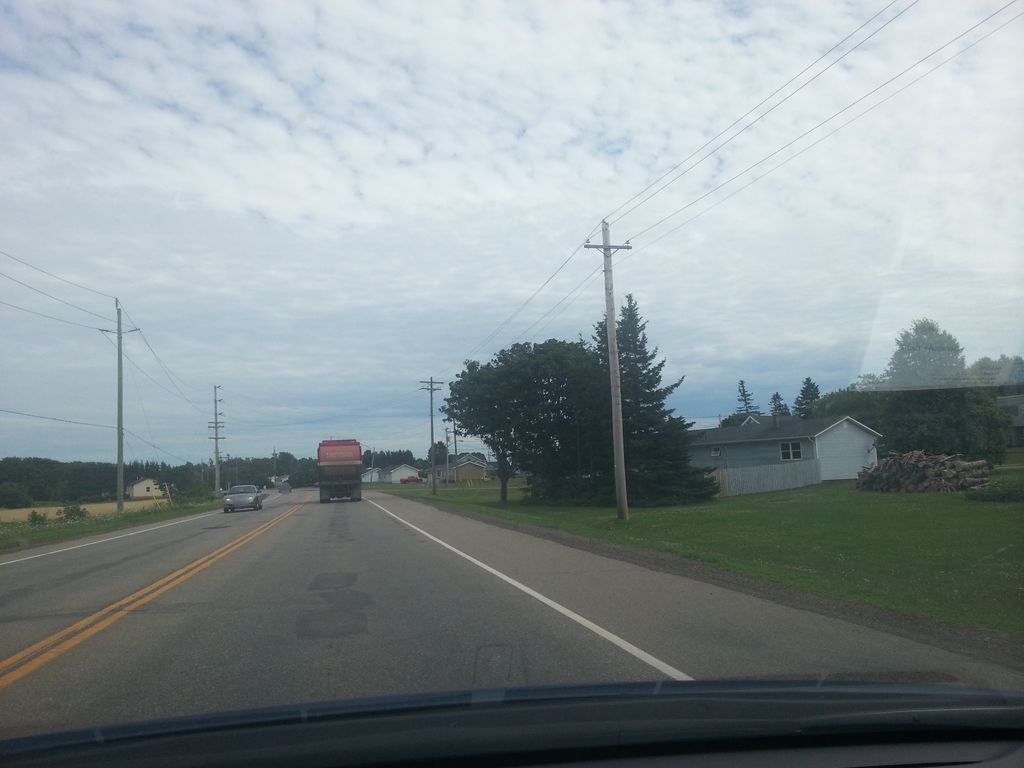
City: charlottetown